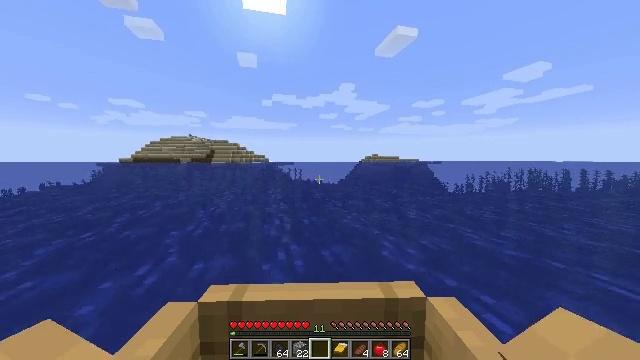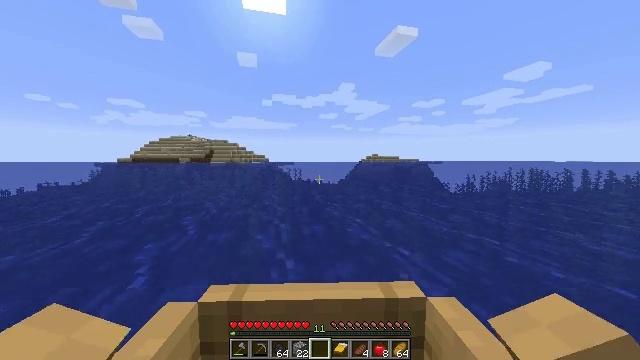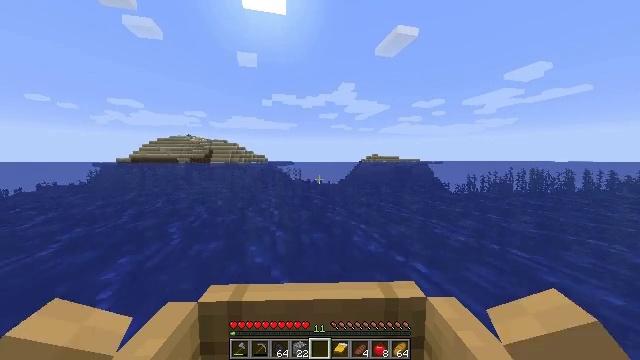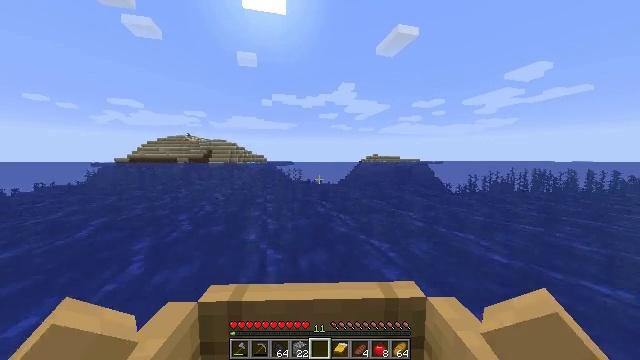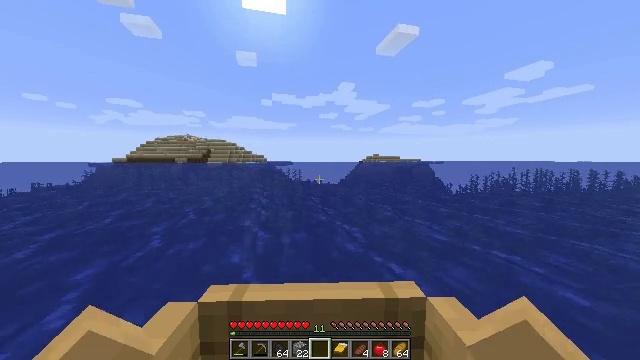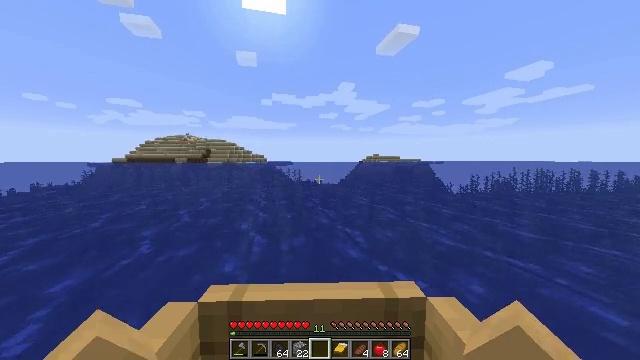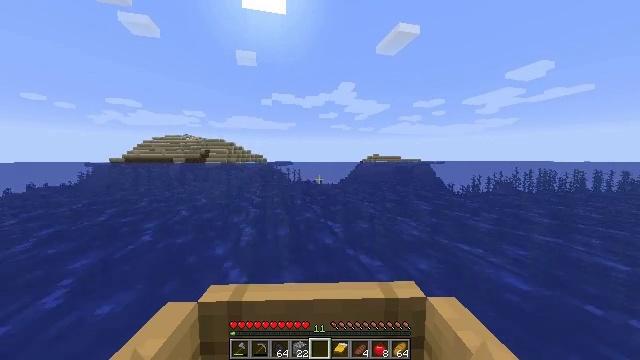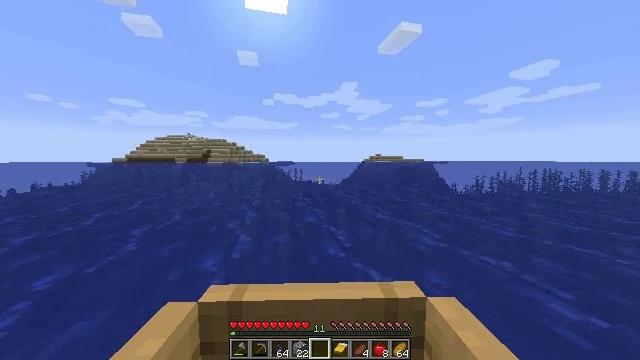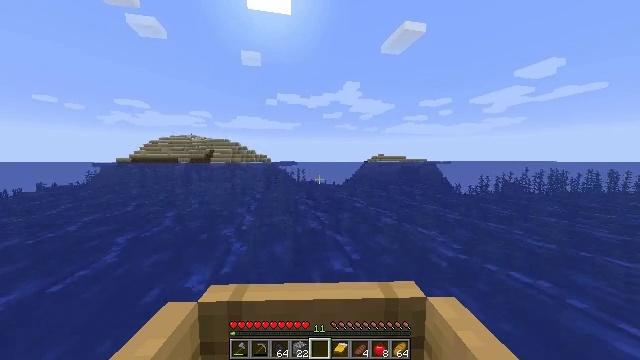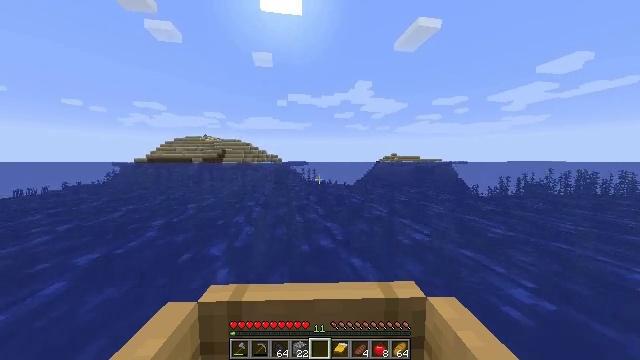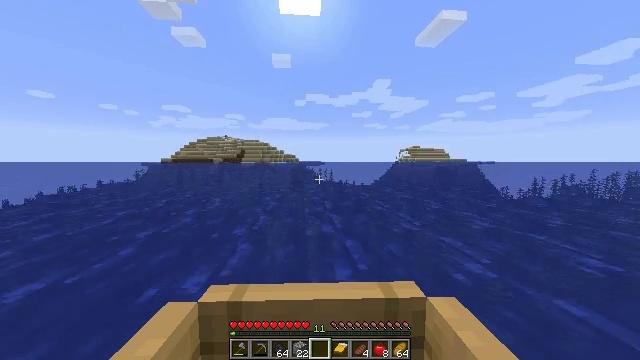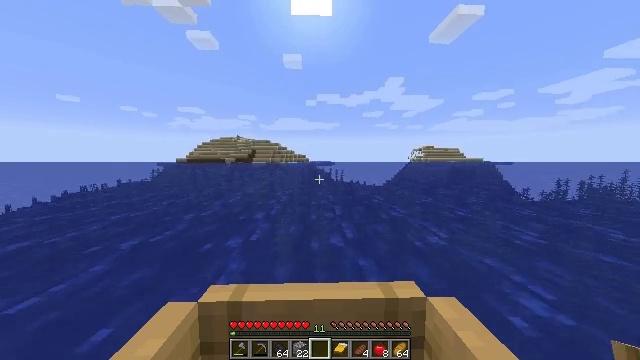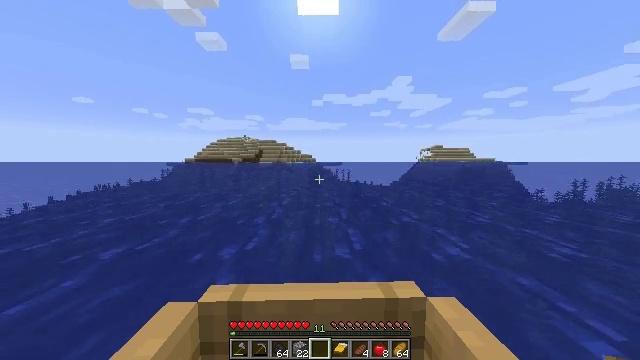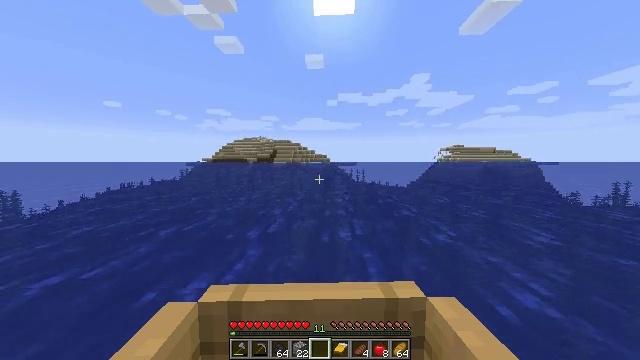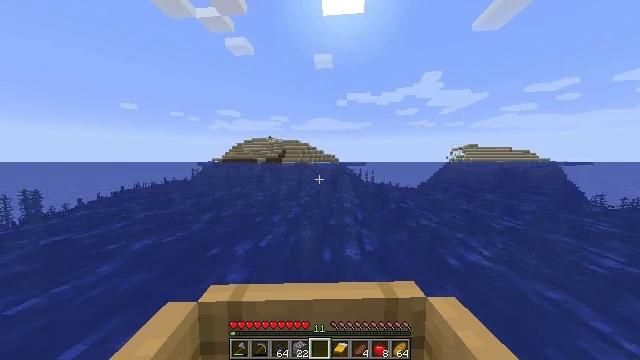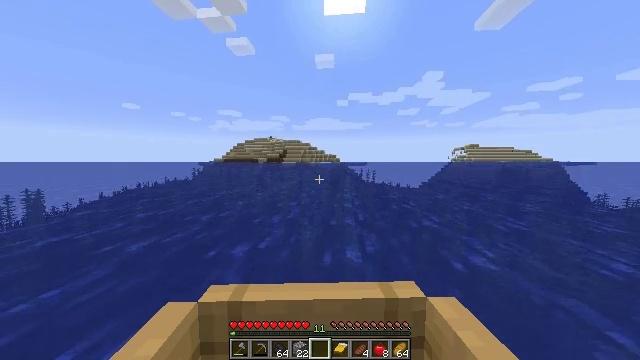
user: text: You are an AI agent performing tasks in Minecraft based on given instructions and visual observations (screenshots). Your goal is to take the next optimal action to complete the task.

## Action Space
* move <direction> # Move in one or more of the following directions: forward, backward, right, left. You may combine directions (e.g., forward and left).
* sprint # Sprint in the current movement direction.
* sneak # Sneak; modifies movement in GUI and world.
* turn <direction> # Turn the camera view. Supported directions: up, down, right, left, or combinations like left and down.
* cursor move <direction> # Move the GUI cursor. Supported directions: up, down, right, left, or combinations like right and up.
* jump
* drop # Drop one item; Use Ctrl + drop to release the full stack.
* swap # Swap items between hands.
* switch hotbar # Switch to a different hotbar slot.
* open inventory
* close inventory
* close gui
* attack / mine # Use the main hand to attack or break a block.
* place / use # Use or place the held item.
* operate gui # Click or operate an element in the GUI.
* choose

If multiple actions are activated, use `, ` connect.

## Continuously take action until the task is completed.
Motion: motion action
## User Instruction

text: Collect tall seagrass by holding left button.
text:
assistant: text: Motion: move forward
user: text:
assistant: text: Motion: move forward
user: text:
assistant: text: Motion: move forward
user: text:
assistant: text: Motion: move forward
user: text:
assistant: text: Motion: move forward
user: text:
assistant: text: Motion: move forward and move left
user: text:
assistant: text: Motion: move forward and move left
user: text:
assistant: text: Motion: move forward and move left
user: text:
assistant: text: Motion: move forward and move left
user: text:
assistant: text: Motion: move forward
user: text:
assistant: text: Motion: move forward
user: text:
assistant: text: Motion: move forward
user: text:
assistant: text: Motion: move forward
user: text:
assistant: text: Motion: move forward
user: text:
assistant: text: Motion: move forward
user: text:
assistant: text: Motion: move forward
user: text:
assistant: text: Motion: move forward
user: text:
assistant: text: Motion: move forward
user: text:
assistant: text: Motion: move forward
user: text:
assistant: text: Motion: move forward
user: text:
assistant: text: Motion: move forward
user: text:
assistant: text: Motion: move forward
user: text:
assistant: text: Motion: move forward
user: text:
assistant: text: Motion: move forward
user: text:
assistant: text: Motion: move forward
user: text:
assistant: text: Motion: move forward
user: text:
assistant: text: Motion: move forward
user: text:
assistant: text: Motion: move forward
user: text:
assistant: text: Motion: move forward
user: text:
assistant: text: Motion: move forward